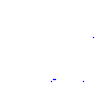
Particle: pion